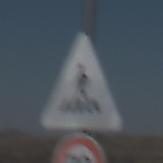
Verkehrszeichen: FussgaengerueberwegRechts
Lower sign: Geschwindigkeit70
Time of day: Midday
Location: Outdoor (Nature)
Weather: Clear
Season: NotSpecified
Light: Natural